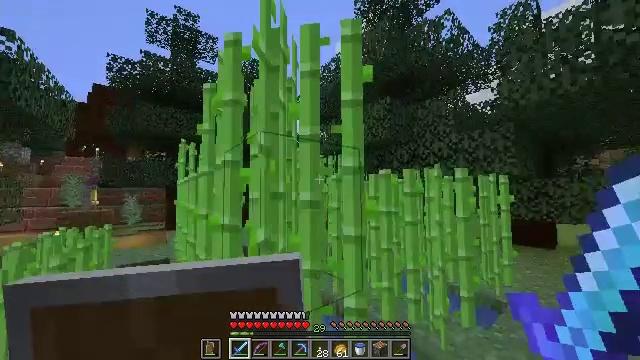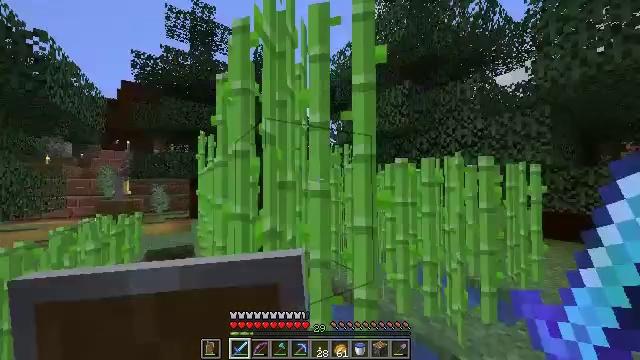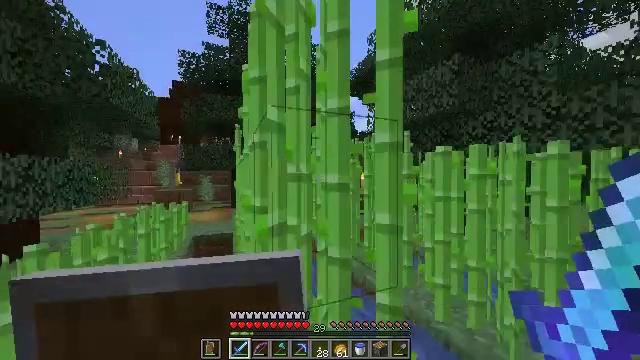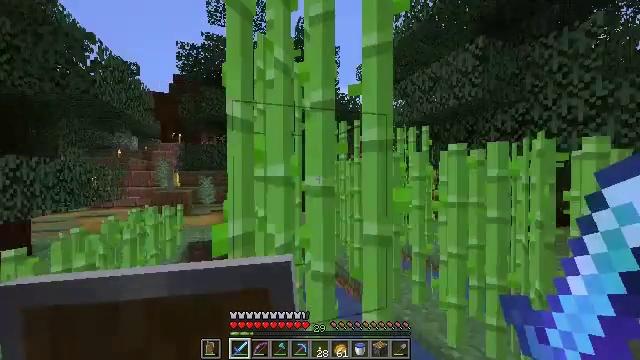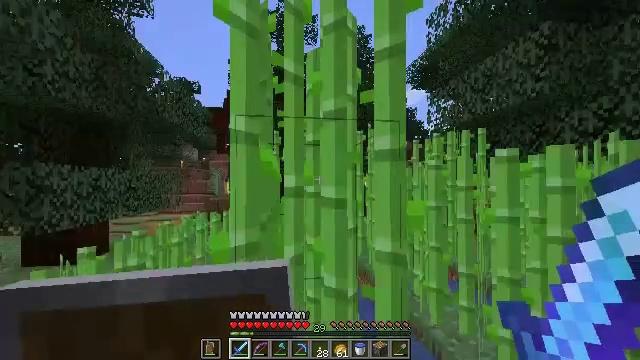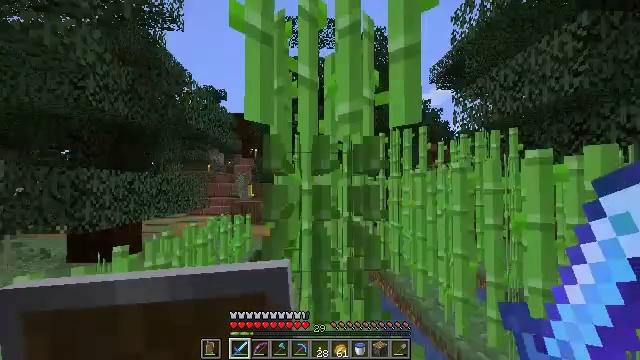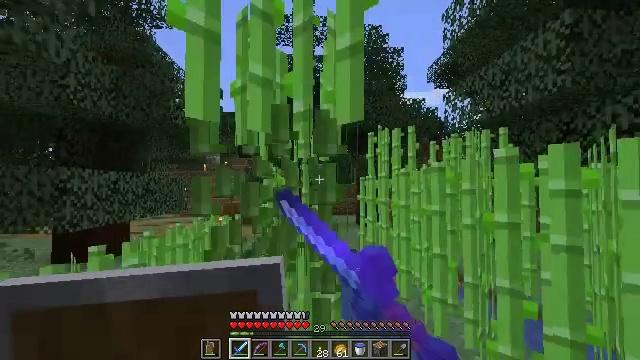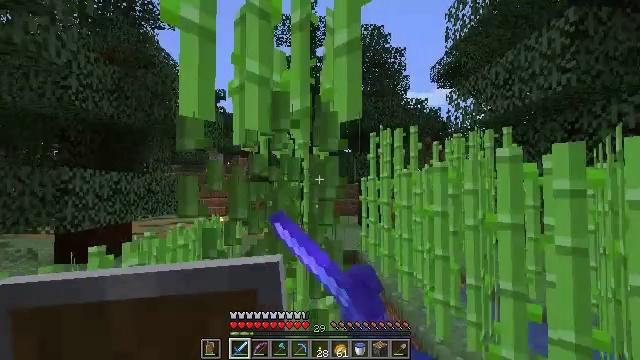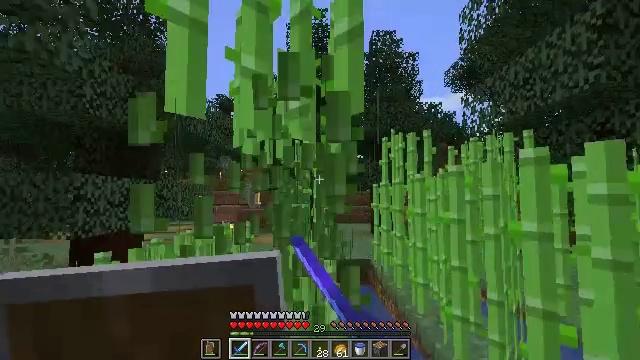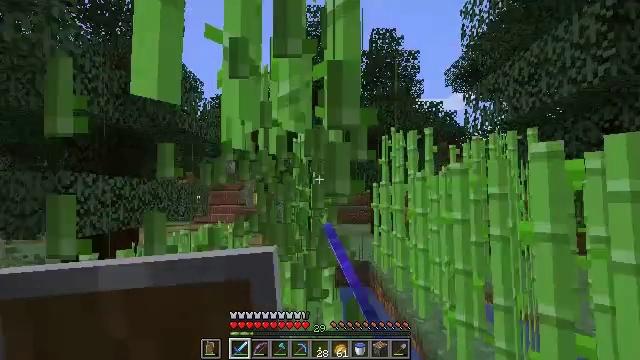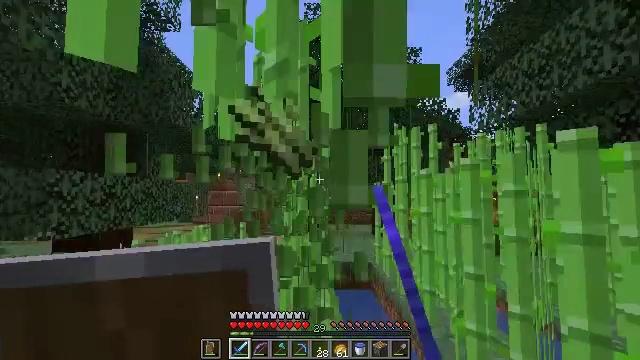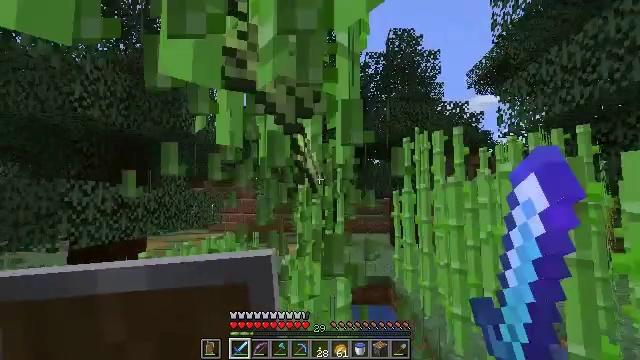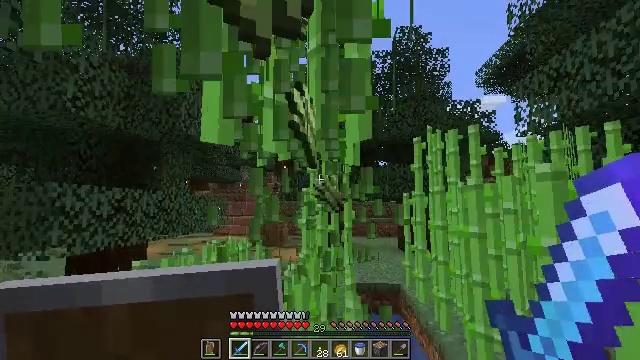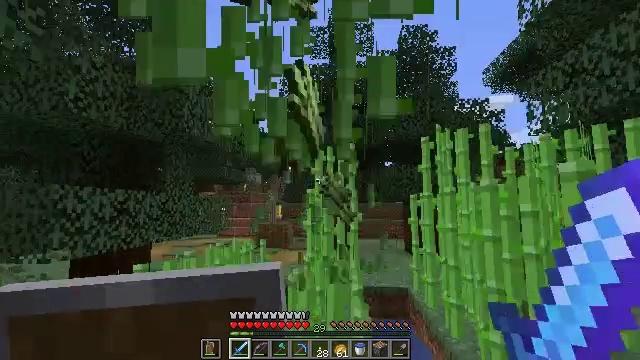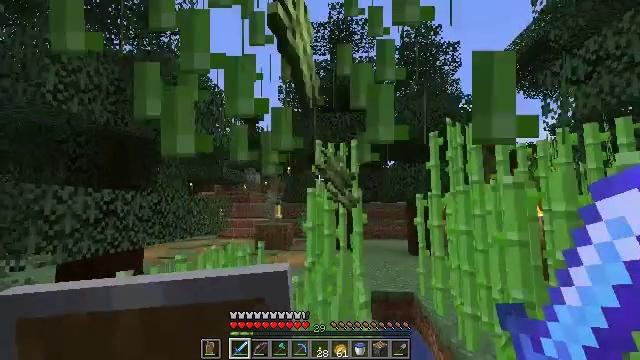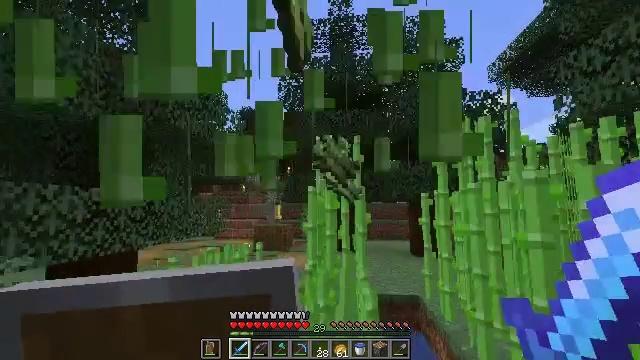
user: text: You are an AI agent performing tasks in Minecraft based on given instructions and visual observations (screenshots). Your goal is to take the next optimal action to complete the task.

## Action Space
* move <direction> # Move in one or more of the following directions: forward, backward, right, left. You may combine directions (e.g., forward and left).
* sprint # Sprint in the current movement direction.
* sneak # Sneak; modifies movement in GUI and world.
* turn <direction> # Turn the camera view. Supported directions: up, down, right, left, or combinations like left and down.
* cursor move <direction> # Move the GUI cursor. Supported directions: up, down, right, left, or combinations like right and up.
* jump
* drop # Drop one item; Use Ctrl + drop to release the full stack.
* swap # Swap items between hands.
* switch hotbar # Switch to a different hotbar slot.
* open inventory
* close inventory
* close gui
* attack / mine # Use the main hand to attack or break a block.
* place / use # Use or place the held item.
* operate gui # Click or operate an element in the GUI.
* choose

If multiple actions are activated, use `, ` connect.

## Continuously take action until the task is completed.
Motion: motion action
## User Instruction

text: Mine the sugar cane near rivers.
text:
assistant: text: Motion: turn left and down
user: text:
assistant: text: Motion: turn left and down
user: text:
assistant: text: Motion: move right, turn left
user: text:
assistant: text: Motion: move right, turn left and up
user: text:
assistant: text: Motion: move right, turn left, attack / mine
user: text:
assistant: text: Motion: attack / mine
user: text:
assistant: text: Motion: move forward, attack / mine
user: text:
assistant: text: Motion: move forward, turn left and up, attack / mine
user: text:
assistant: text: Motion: move forward, attack / mine
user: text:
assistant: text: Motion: move forward, attack / mine
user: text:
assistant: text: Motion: move forward, turn left and up, attack / mine
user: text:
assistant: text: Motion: move forward, turn left, attack / mine
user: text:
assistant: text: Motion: move forward, turn left, attack / mine
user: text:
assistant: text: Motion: move forward, attack / mine
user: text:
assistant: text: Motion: move forward, attack / mine
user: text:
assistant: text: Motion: move forward, attack / mine
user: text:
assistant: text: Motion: move forward, attack / mine
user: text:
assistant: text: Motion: move forward, attack / mine
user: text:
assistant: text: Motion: move forward, attack / mine
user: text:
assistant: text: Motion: move forward, turn right and down, attack / mine
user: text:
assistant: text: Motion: move forward, attack / mine
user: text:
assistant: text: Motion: move forward, attack / mine
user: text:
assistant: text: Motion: move forward, attack / mine
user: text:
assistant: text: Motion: move forward, turn right, attack / mine
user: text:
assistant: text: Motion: move forward, attack / mine
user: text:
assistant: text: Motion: move forward, sprint
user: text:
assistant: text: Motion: move forward, sprint
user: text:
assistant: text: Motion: move forward, sprint
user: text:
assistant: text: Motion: move forward
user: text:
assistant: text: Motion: move forward, turn right